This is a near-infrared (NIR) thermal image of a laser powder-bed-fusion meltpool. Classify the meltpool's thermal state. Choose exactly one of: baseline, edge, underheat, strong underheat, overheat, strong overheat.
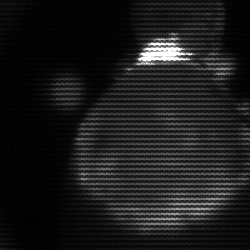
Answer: edge